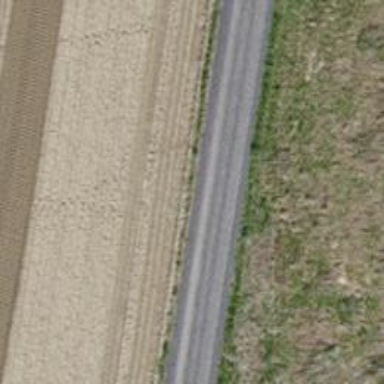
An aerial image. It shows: Agricultural track with compacted grade 2 surface suitable for agricultural vehicles.